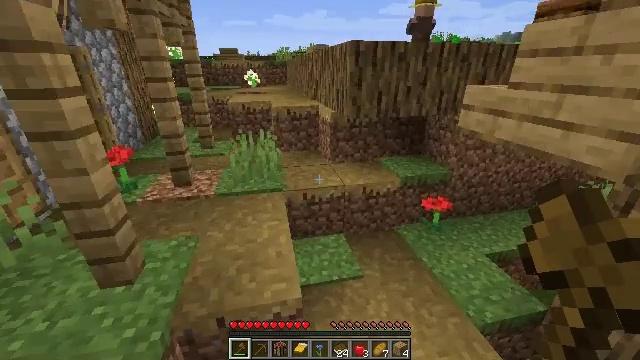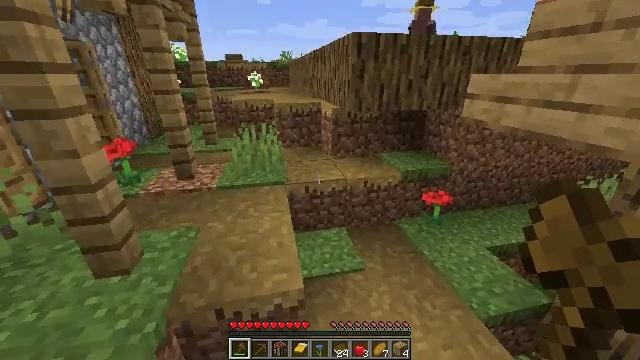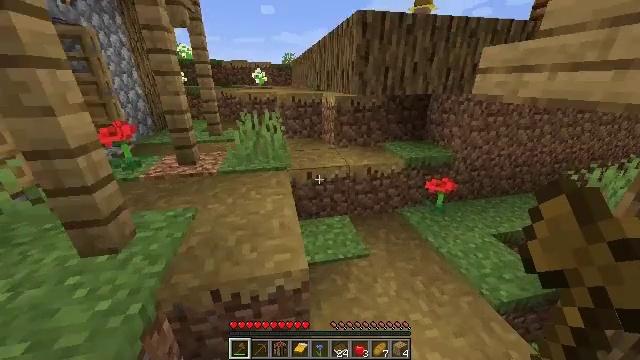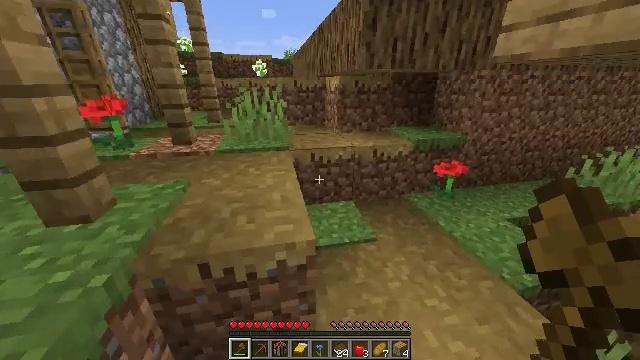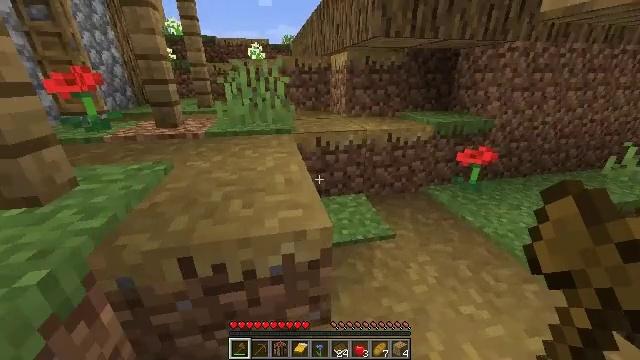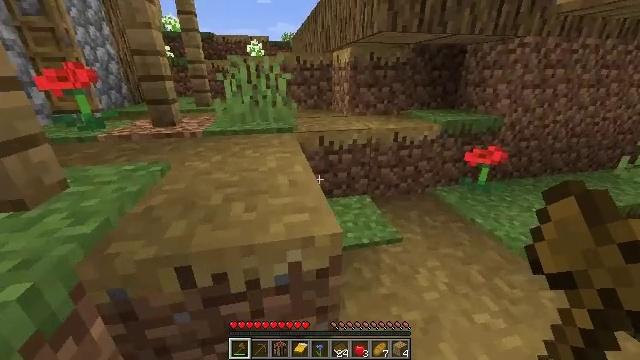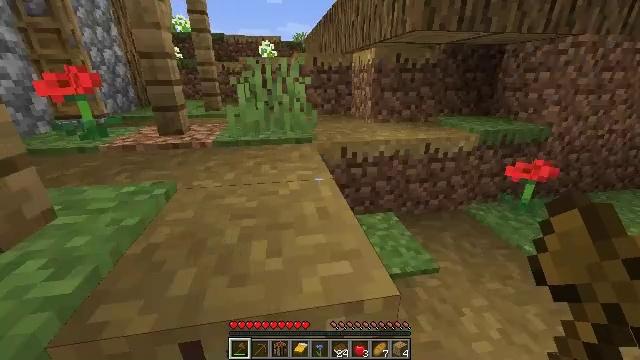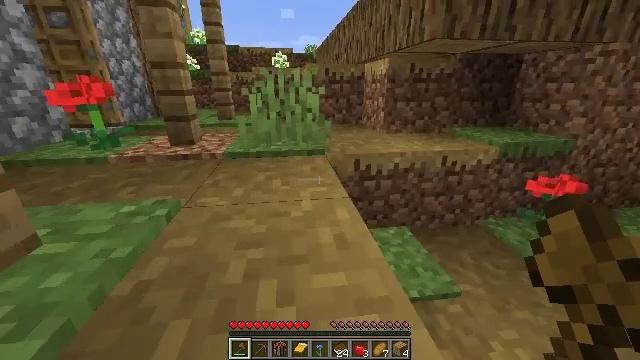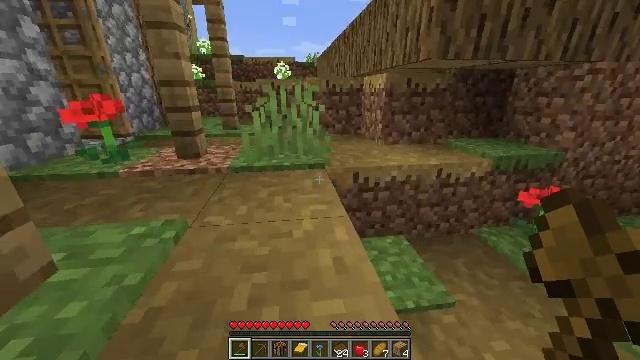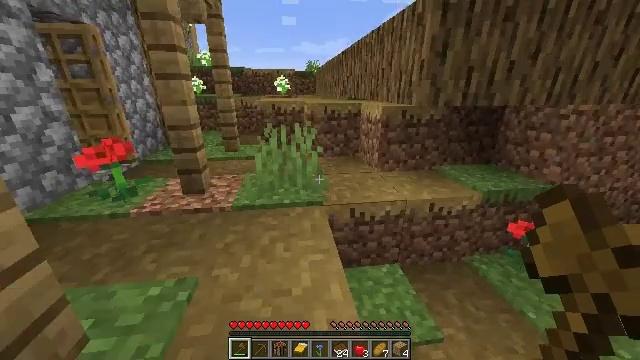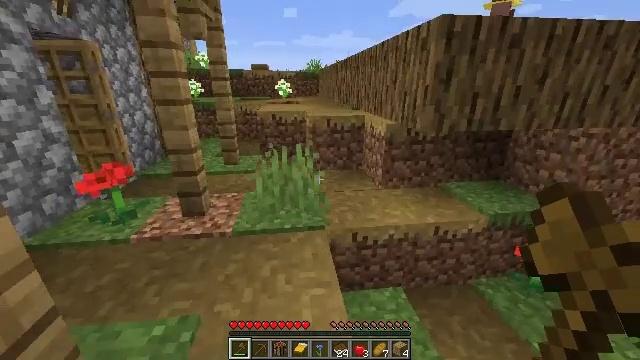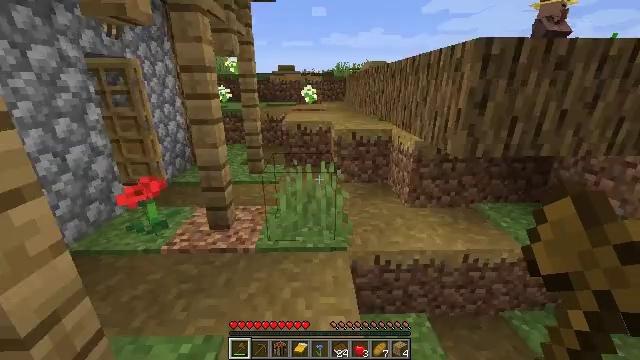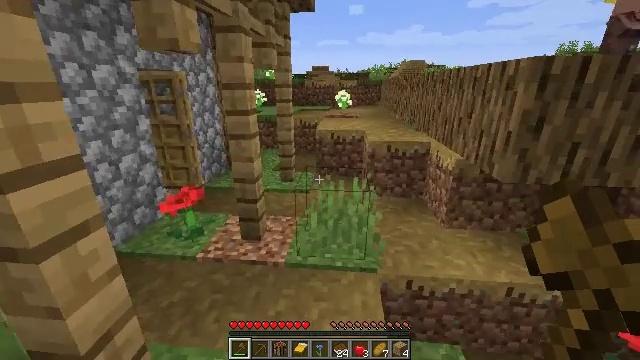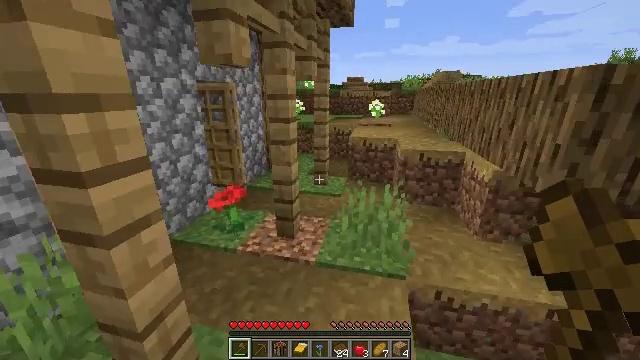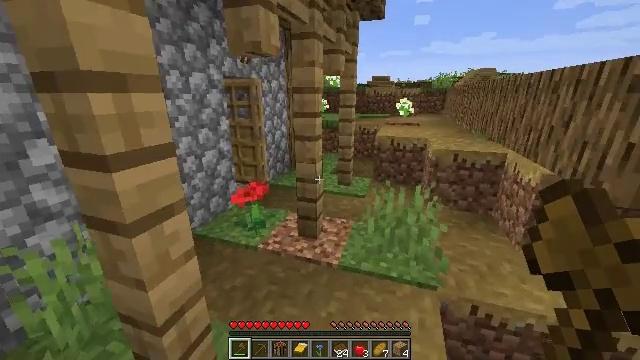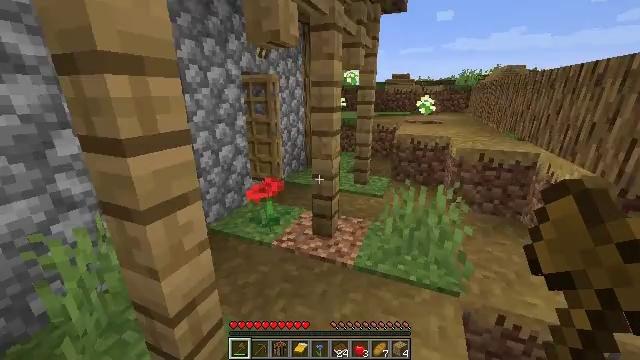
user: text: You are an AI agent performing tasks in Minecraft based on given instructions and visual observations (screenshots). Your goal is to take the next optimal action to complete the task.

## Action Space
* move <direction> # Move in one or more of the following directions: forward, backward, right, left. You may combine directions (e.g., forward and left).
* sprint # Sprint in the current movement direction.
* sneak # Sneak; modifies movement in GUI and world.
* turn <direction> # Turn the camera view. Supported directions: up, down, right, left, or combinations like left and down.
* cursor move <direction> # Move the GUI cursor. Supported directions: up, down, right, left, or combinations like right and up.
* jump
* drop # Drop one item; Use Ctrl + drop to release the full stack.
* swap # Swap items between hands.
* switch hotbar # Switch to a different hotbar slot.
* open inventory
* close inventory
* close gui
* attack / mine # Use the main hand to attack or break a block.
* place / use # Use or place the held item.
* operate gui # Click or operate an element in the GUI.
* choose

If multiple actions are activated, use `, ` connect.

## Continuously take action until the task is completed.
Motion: motion action
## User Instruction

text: Harvest hay blocks from the village.
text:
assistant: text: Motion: move forward and move left
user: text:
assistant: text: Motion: move forward and move left
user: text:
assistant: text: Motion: move forward and move left
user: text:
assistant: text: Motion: move forward and move left
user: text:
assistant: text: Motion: move forward and move left
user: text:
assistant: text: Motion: move forward, turn left and up
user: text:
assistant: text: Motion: move forward, sprint, turn left and up
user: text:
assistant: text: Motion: move forward, sprint, jump
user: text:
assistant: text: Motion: move forward, sprint, jump
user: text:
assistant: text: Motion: move forward and move left, jump
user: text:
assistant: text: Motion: move forward and move left, turn left, jump
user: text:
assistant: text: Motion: move forward and move left, turn left, jump
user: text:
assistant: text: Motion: move forward and move left, turn left
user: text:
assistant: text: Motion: move forward and move left, turn left
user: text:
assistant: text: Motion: move forward and move right, turn left
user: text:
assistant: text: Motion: move forward and move right, turn left and down
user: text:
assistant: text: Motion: move forward and move right, turn left
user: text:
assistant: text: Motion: move forward and move right
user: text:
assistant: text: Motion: move forward and move right, turn left
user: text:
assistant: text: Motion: move forward and move right
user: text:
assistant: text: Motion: move forward and move right, turn left
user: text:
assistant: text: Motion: move forward and move right, turn left
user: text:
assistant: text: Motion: move forward and move right, turn left
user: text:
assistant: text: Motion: move forward and move right, turn left
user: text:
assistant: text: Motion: move forward and move right, turn left and up
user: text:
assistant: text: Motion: move forward and move right, turn left and up
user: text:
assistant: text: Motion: move forward and move right, turn left and up
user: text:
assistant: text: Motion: move forward, turn left and up
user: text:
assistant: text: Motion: move forward, turn left
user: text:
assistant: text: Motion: move forward, turn left